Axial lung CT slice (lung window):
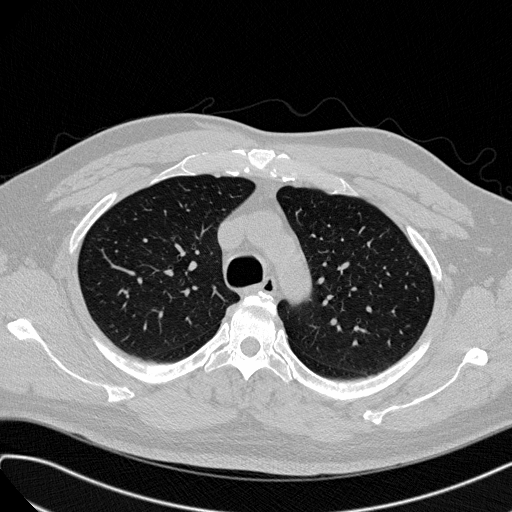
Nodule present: no